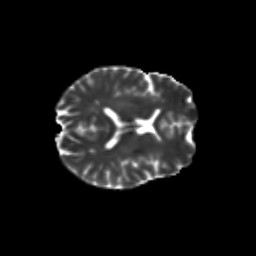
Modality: T2w
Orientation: axial
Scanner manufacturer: siemens
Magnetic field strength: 3 T
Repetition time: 9.2 s
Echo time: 0.084 s